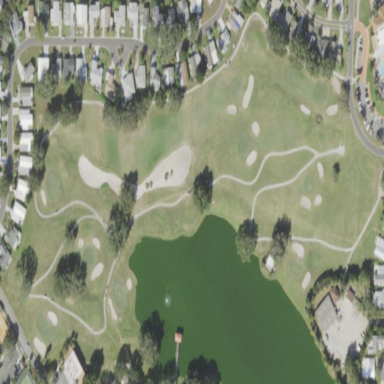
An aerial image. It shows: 9-hole golf course in leisure land setting.